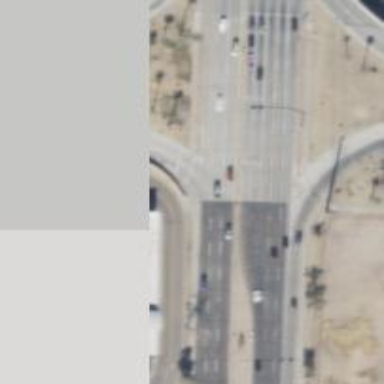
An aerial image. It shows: Solid stop line on the road marking.